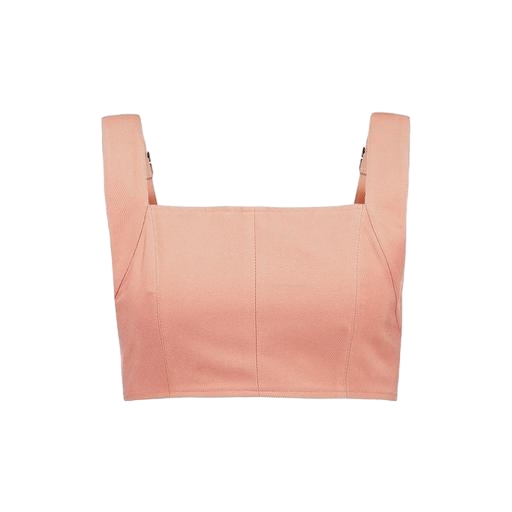
pink scoop-neck crop top, pink crop top, pink nordstrom caroline issa top, white background